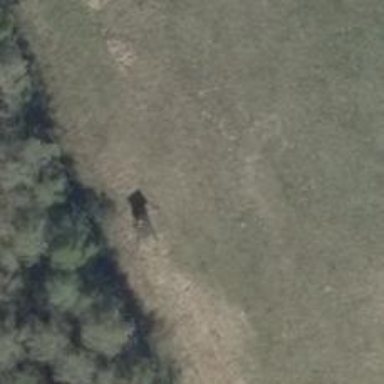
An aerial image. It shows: Hunting stand.